Field crop: maize
Growth stage: 2
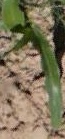
Species: maize